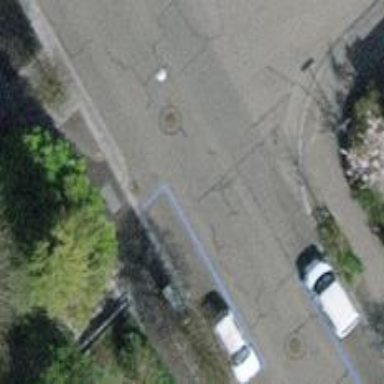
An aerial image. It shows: Residential road with separate asphalt sidewalk.